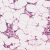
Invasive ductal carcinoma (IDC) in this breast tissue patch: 0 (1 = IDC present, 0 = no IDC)